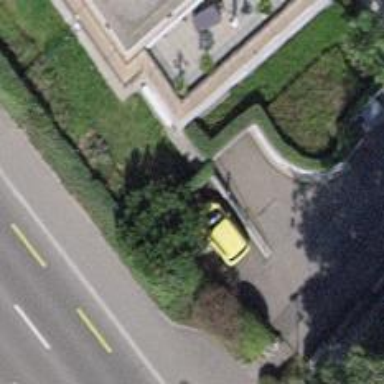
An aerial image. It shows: Parking entrance.